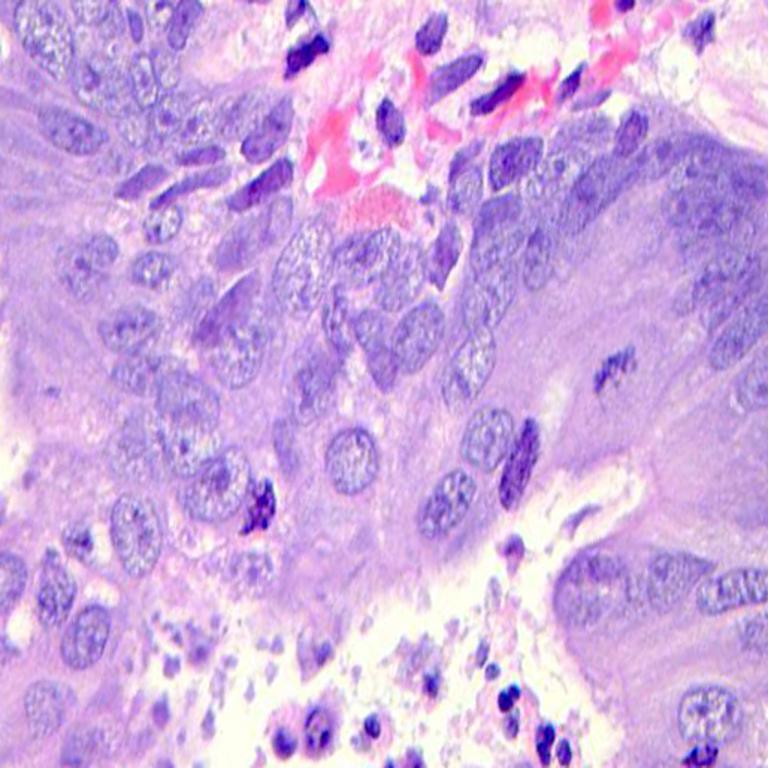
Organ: colon
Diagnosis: adenocarcinomas